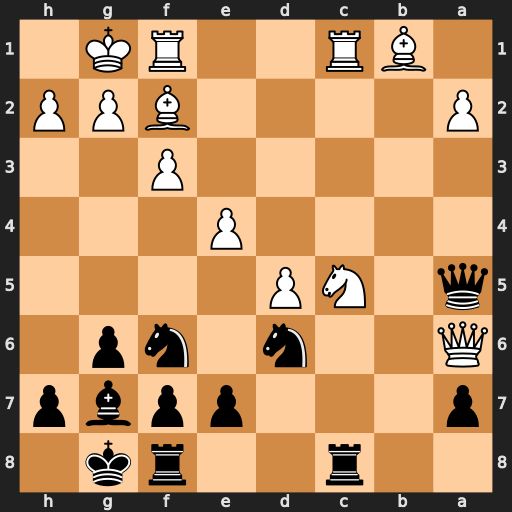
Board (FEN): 2r2rk1/p3ppbp/Q2n1np1/q1NP4/4P3/5P2/P4BPP/1BR2RK1
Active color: b
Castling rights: -
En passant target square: -
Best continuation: Rxc5 Qxa5 Rxa5